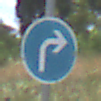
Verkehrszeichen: VorgeschriebeneFahrtrichtungRechts
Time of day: Midday
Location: Outdoor (Nature)
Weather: PartlyCloudy
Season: NotSpecified
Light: Natural